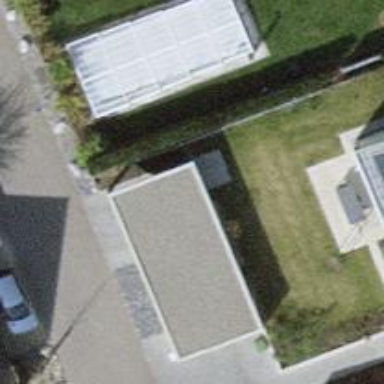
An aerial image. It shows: Carport building with flat roof.